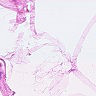
Metastatic tissue present: no